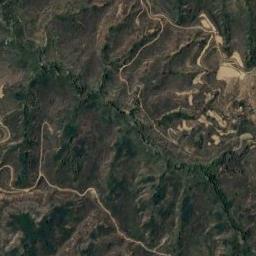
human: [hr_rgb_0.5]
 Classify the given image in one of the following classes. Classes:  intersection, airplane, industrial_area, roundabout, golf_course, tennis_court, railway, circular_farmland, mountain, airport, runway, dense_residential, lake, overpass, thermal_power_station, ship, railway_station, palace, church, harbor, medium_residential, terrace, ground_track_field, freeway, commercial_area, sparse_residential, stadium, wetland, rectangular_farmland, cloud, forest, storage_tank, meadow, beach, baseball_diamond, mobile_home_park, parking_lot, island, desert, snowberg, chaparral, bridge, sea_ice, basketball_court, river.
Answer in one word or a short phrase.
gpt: mountain